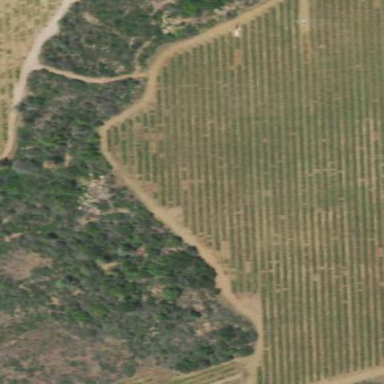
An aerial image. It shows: Vineyard with wine grapes as the crop.